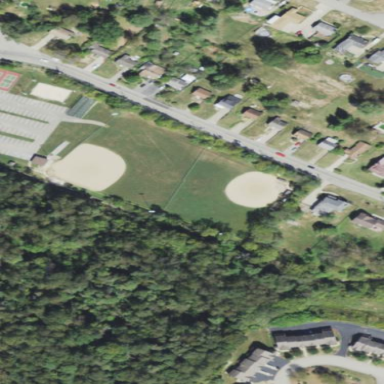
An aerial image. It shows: Baseball pitch for leisure and sports activities.